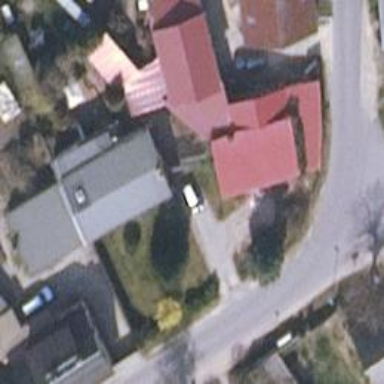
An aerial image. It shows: Driveway.